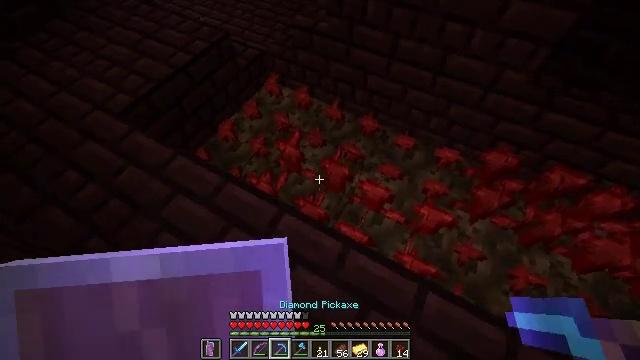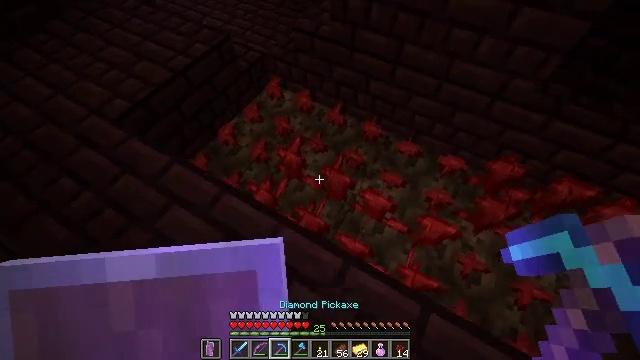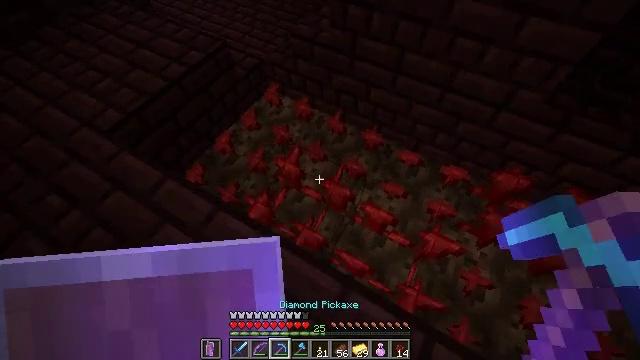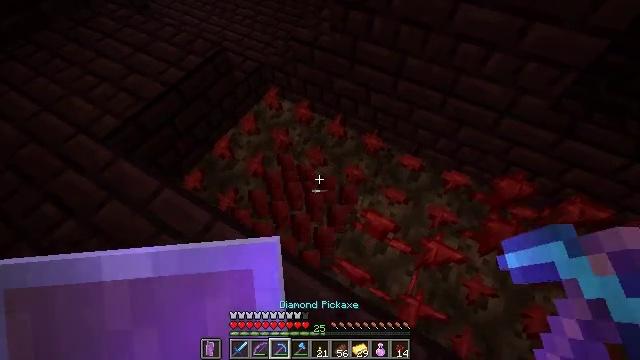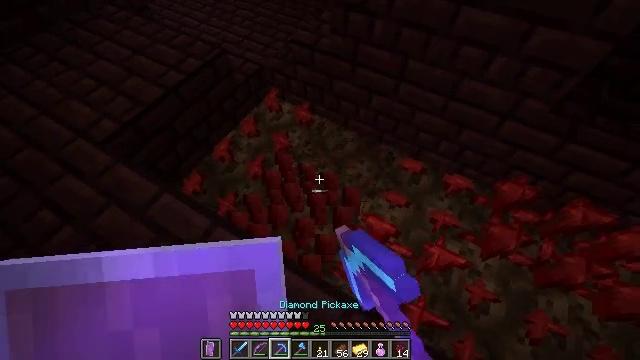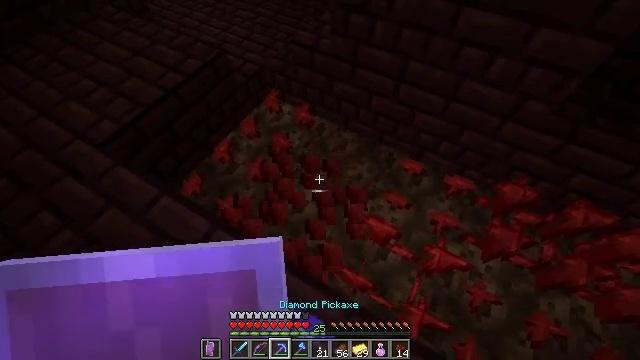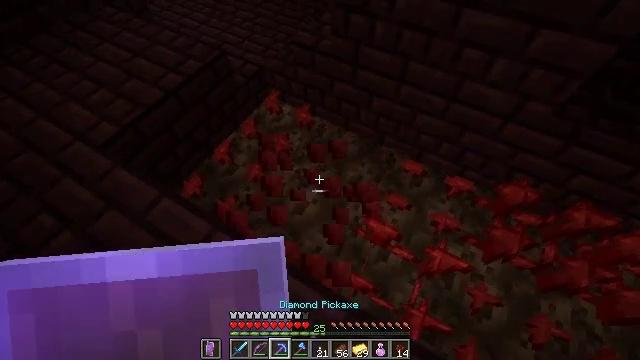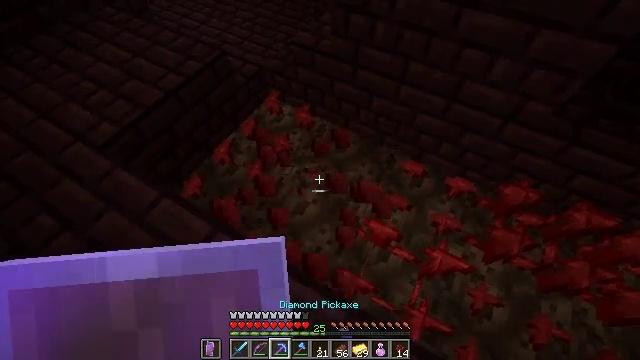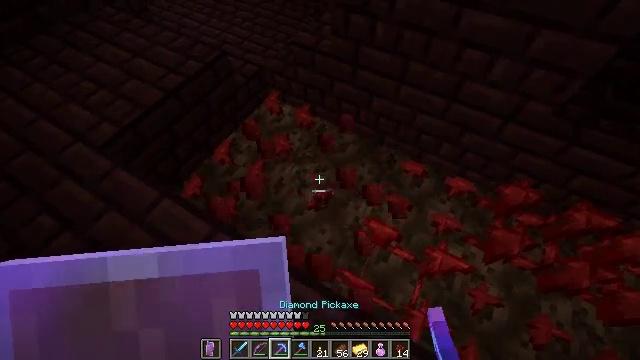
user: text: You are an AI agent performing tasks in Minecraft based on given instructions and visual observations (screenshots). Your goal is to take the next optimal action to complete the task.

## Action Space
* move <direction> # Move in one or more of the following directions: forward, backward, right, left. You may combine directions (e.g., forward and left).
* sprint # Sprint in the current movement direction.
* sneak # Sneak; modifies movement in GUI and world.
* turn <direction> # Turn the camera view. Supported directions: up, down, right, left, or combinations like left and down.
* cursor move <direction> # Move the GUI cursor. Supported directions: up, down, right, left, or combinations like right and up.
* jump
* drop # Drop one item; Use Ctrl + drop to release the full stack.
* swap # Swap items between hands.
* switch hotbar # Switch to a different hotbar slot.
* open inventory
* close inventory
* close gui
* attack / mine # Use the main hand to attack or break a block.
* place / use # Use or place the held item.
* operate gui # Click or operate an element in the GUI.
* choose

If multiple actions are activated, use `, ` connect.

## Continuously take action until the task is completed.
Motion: motion action
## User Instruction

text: Harvest nether wart in the Nether.
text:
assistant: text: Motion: move forward
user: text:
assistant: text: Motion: no_op
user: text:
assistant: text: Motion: attack / mine
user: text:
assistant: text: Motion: attack / mine
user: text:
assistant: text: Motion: no_op
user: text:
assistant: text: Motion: no_op
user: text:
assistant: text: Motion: no_op
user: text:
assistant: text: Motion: no_op
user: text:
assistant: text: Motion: no_op